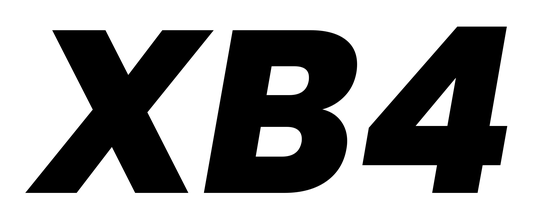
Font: Poppins-ExtraBoldItalic